Question: I created a shape (a rectangle to be exact) and in this shape I wish to have an image overlapping its actual size (e.g the rectangle would be 400px by 400px and the image would be 600px by 600px).
Are there any ways of doing this? Here's a mockup of what I'm describing:

EDIT: To achieve this, simply use
'z-index: 1;'
'position: absolute;'
Thanks user acarlon.
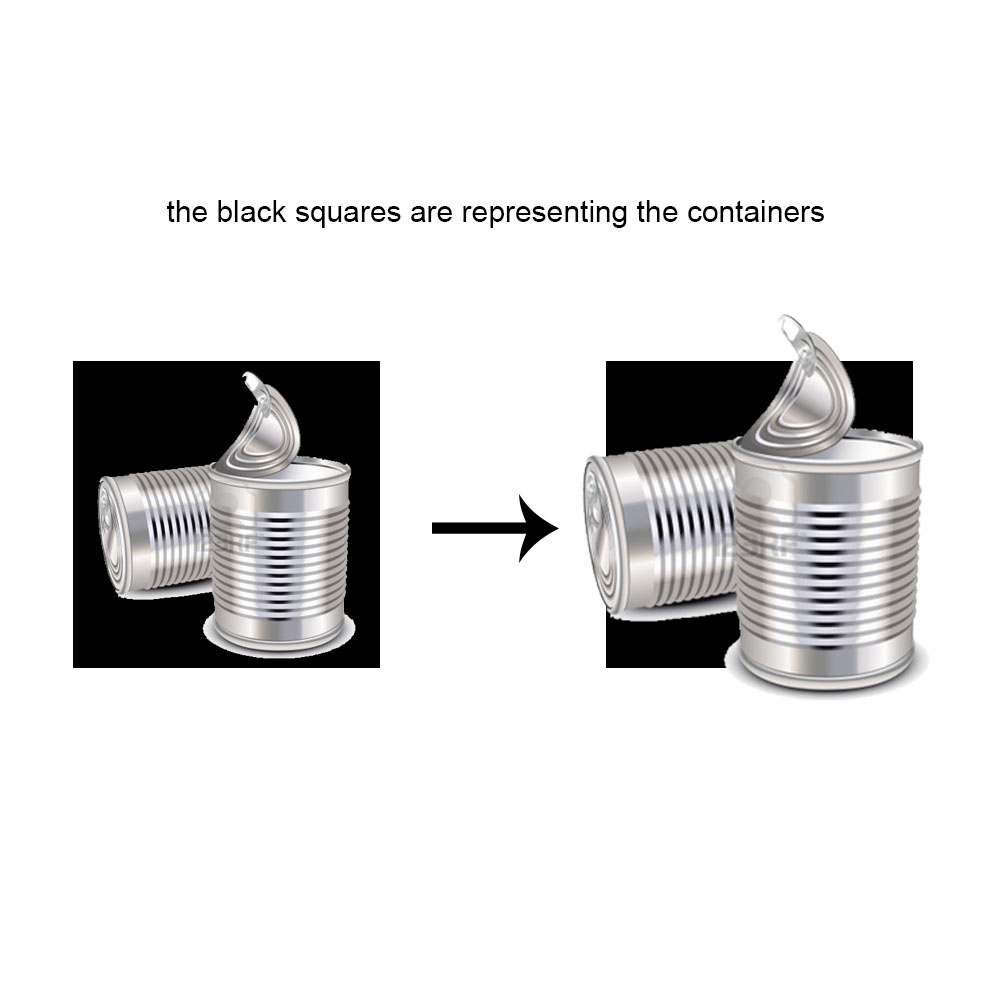
Answer: I am not 100% sure what you are after, but it sounds like you want an image cropped to a container div.
What you want is 'overflow: hidden' on the container div. See <URL> for details.
You can also use 'clip'. See <URL>.
Actually, it seems like you want one image to overlap another. In which case you want to use absolute positioning and z-index. See <URL>.